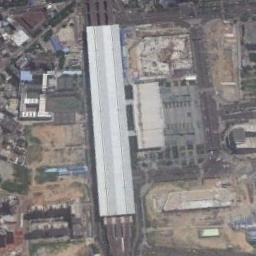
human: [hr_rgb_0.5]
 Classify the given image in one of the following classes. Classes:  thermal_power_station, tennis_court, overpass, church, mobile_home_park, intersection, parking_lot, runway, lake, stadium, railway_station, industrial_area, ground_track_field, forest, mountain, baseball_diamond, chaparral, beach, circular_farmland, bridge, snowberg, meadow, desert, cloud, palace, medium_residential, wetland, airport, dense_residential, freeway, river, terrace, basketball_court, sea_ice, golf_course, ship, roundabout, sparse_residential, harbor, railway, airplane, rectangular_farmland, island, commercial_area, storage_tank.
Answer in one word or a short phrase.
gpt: railway_station